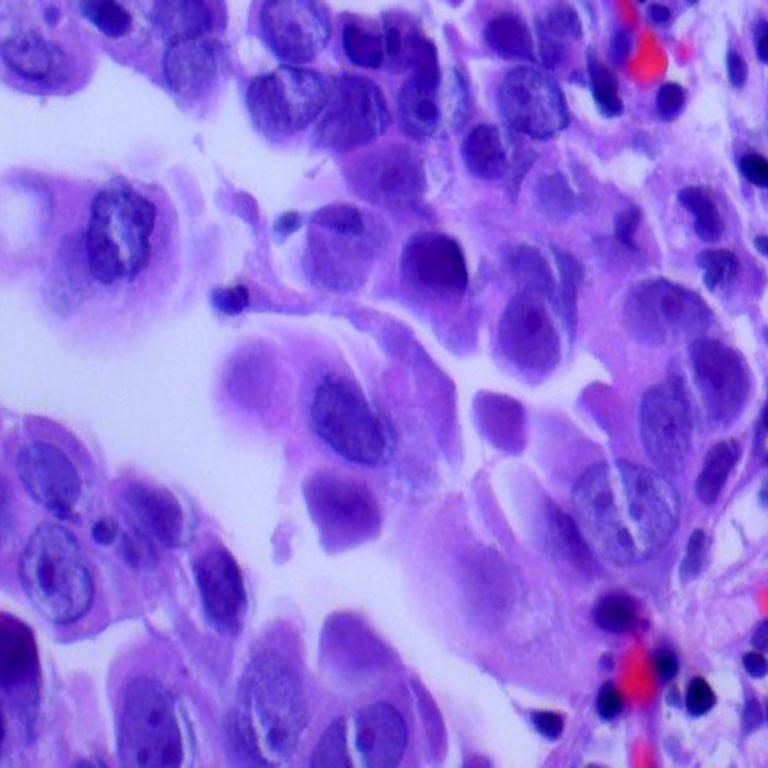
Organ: lung
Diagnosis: adenocarcinomas